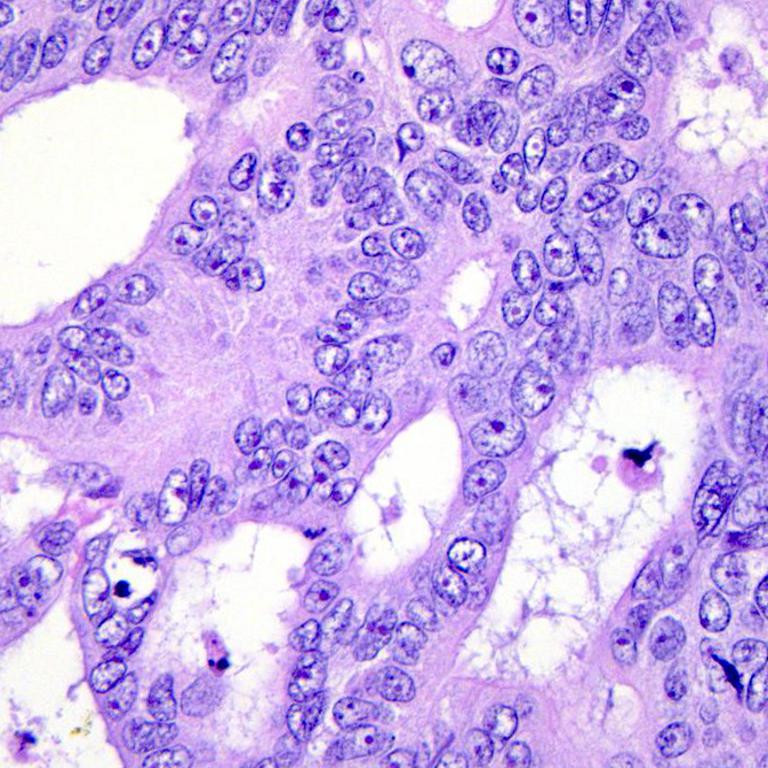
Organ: colon
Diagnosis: adenocarcinomas